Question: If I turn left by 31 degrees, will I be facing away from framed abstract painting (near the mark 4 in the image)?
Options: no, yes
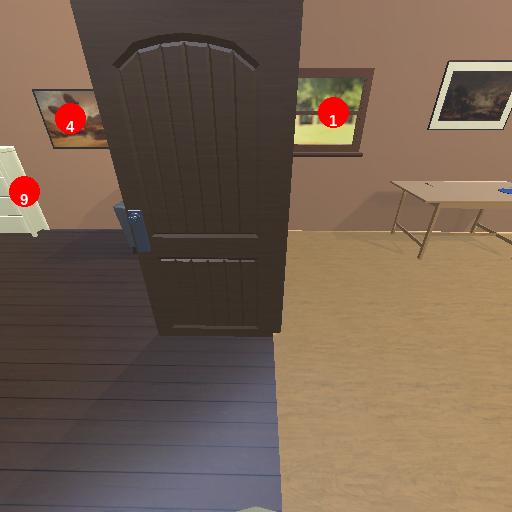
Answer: no